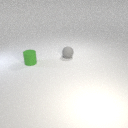
small gray rubber sphere to the right of small green rubber cylinder